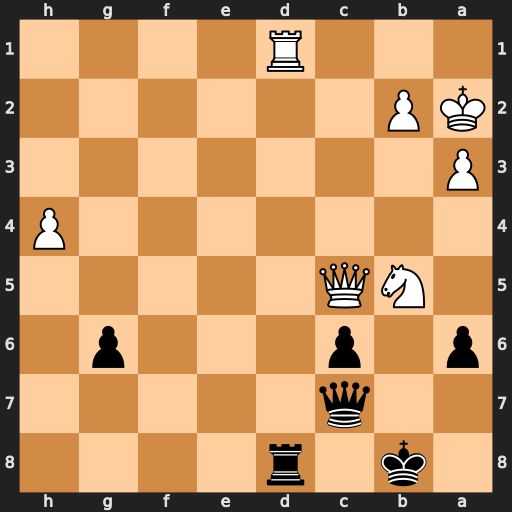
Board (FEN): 1k1r4/2q5/p1p3p1/1NQ5/7P/P7/KP6/3R4
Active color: b
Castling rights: -
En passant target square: -
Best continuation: Qf7+ Kb1 Rxd1+ Kc2 Rd5